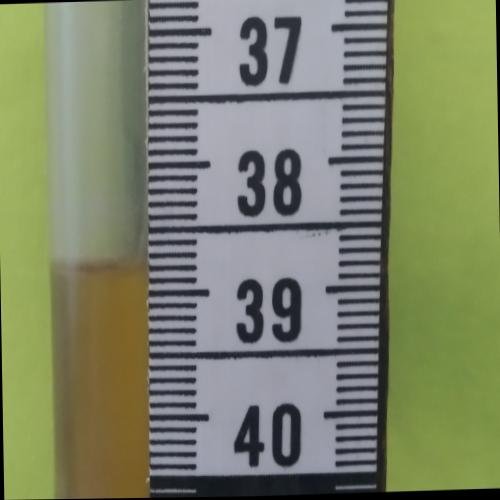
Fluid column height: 38.8 cm